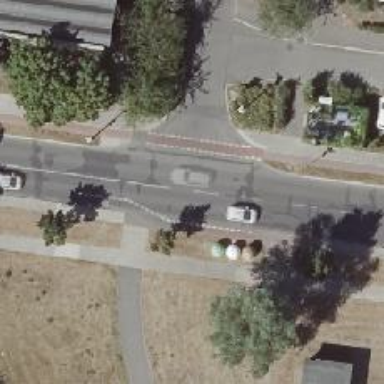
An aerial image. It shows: Tertiary road with asphalt surface and separate sidewalks. It also has cycle track on both sides.